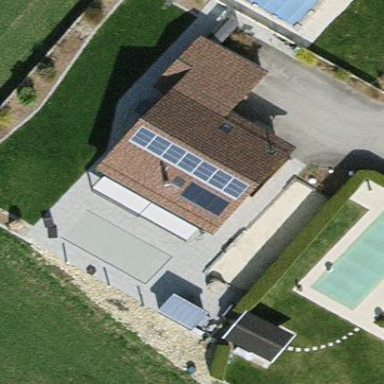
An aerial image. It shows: Simple and straightforward house.